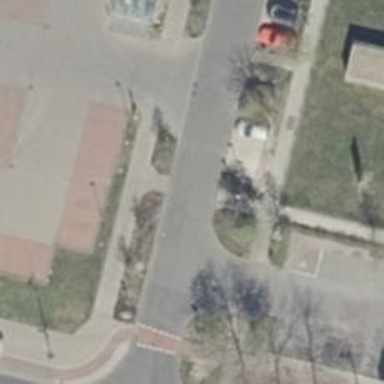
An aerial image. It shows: Uncontrolled crossing on the road.